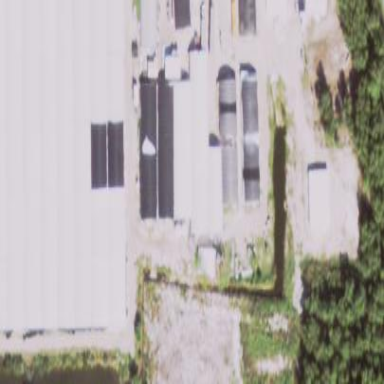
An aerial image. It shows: Greenhouse.